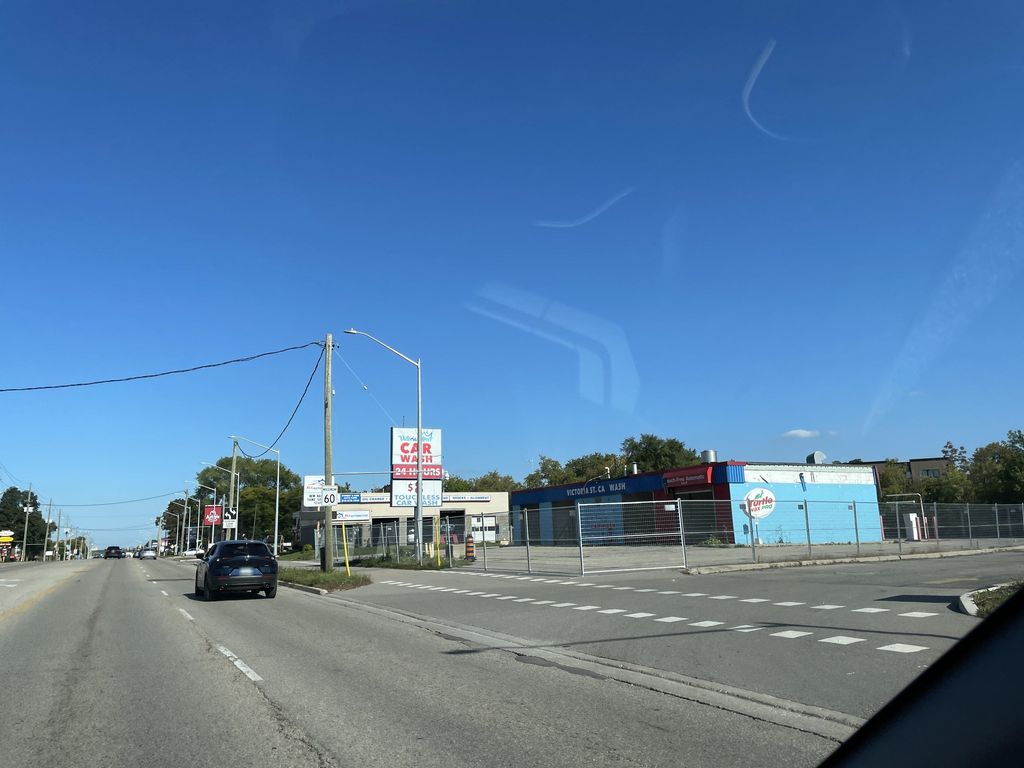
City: kitchener-waterloo